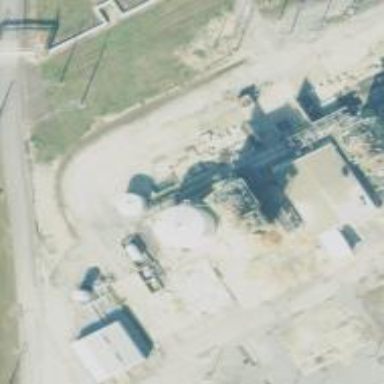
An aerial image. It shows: Gas turbine generator.